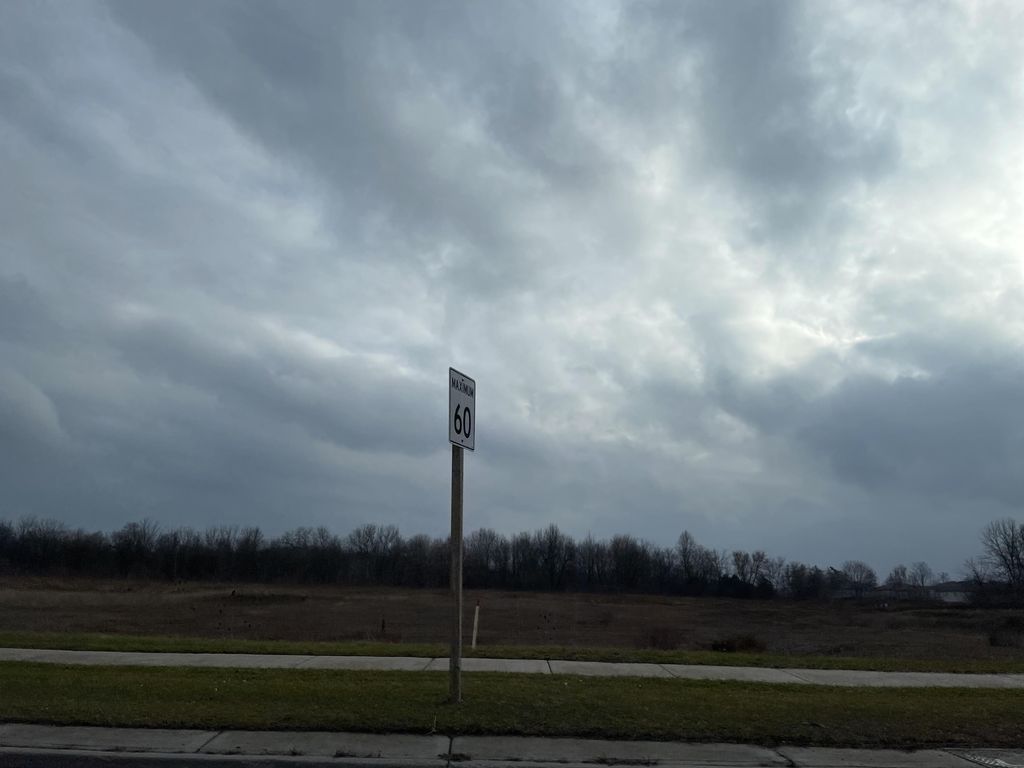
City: kitchener-waterloo